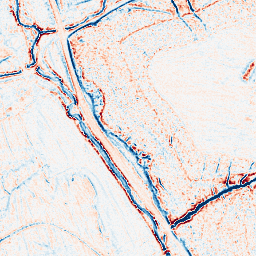
Category: edge_preserving
Decomposition family: anisotropic_diffusion
Decomposition parameters: iterations: 5
kappa: 50
gamma: 0.2
Upsampling method: linear_exact
Upsampling parameters: scale: 4
Upsampling scale: 4